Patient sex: F
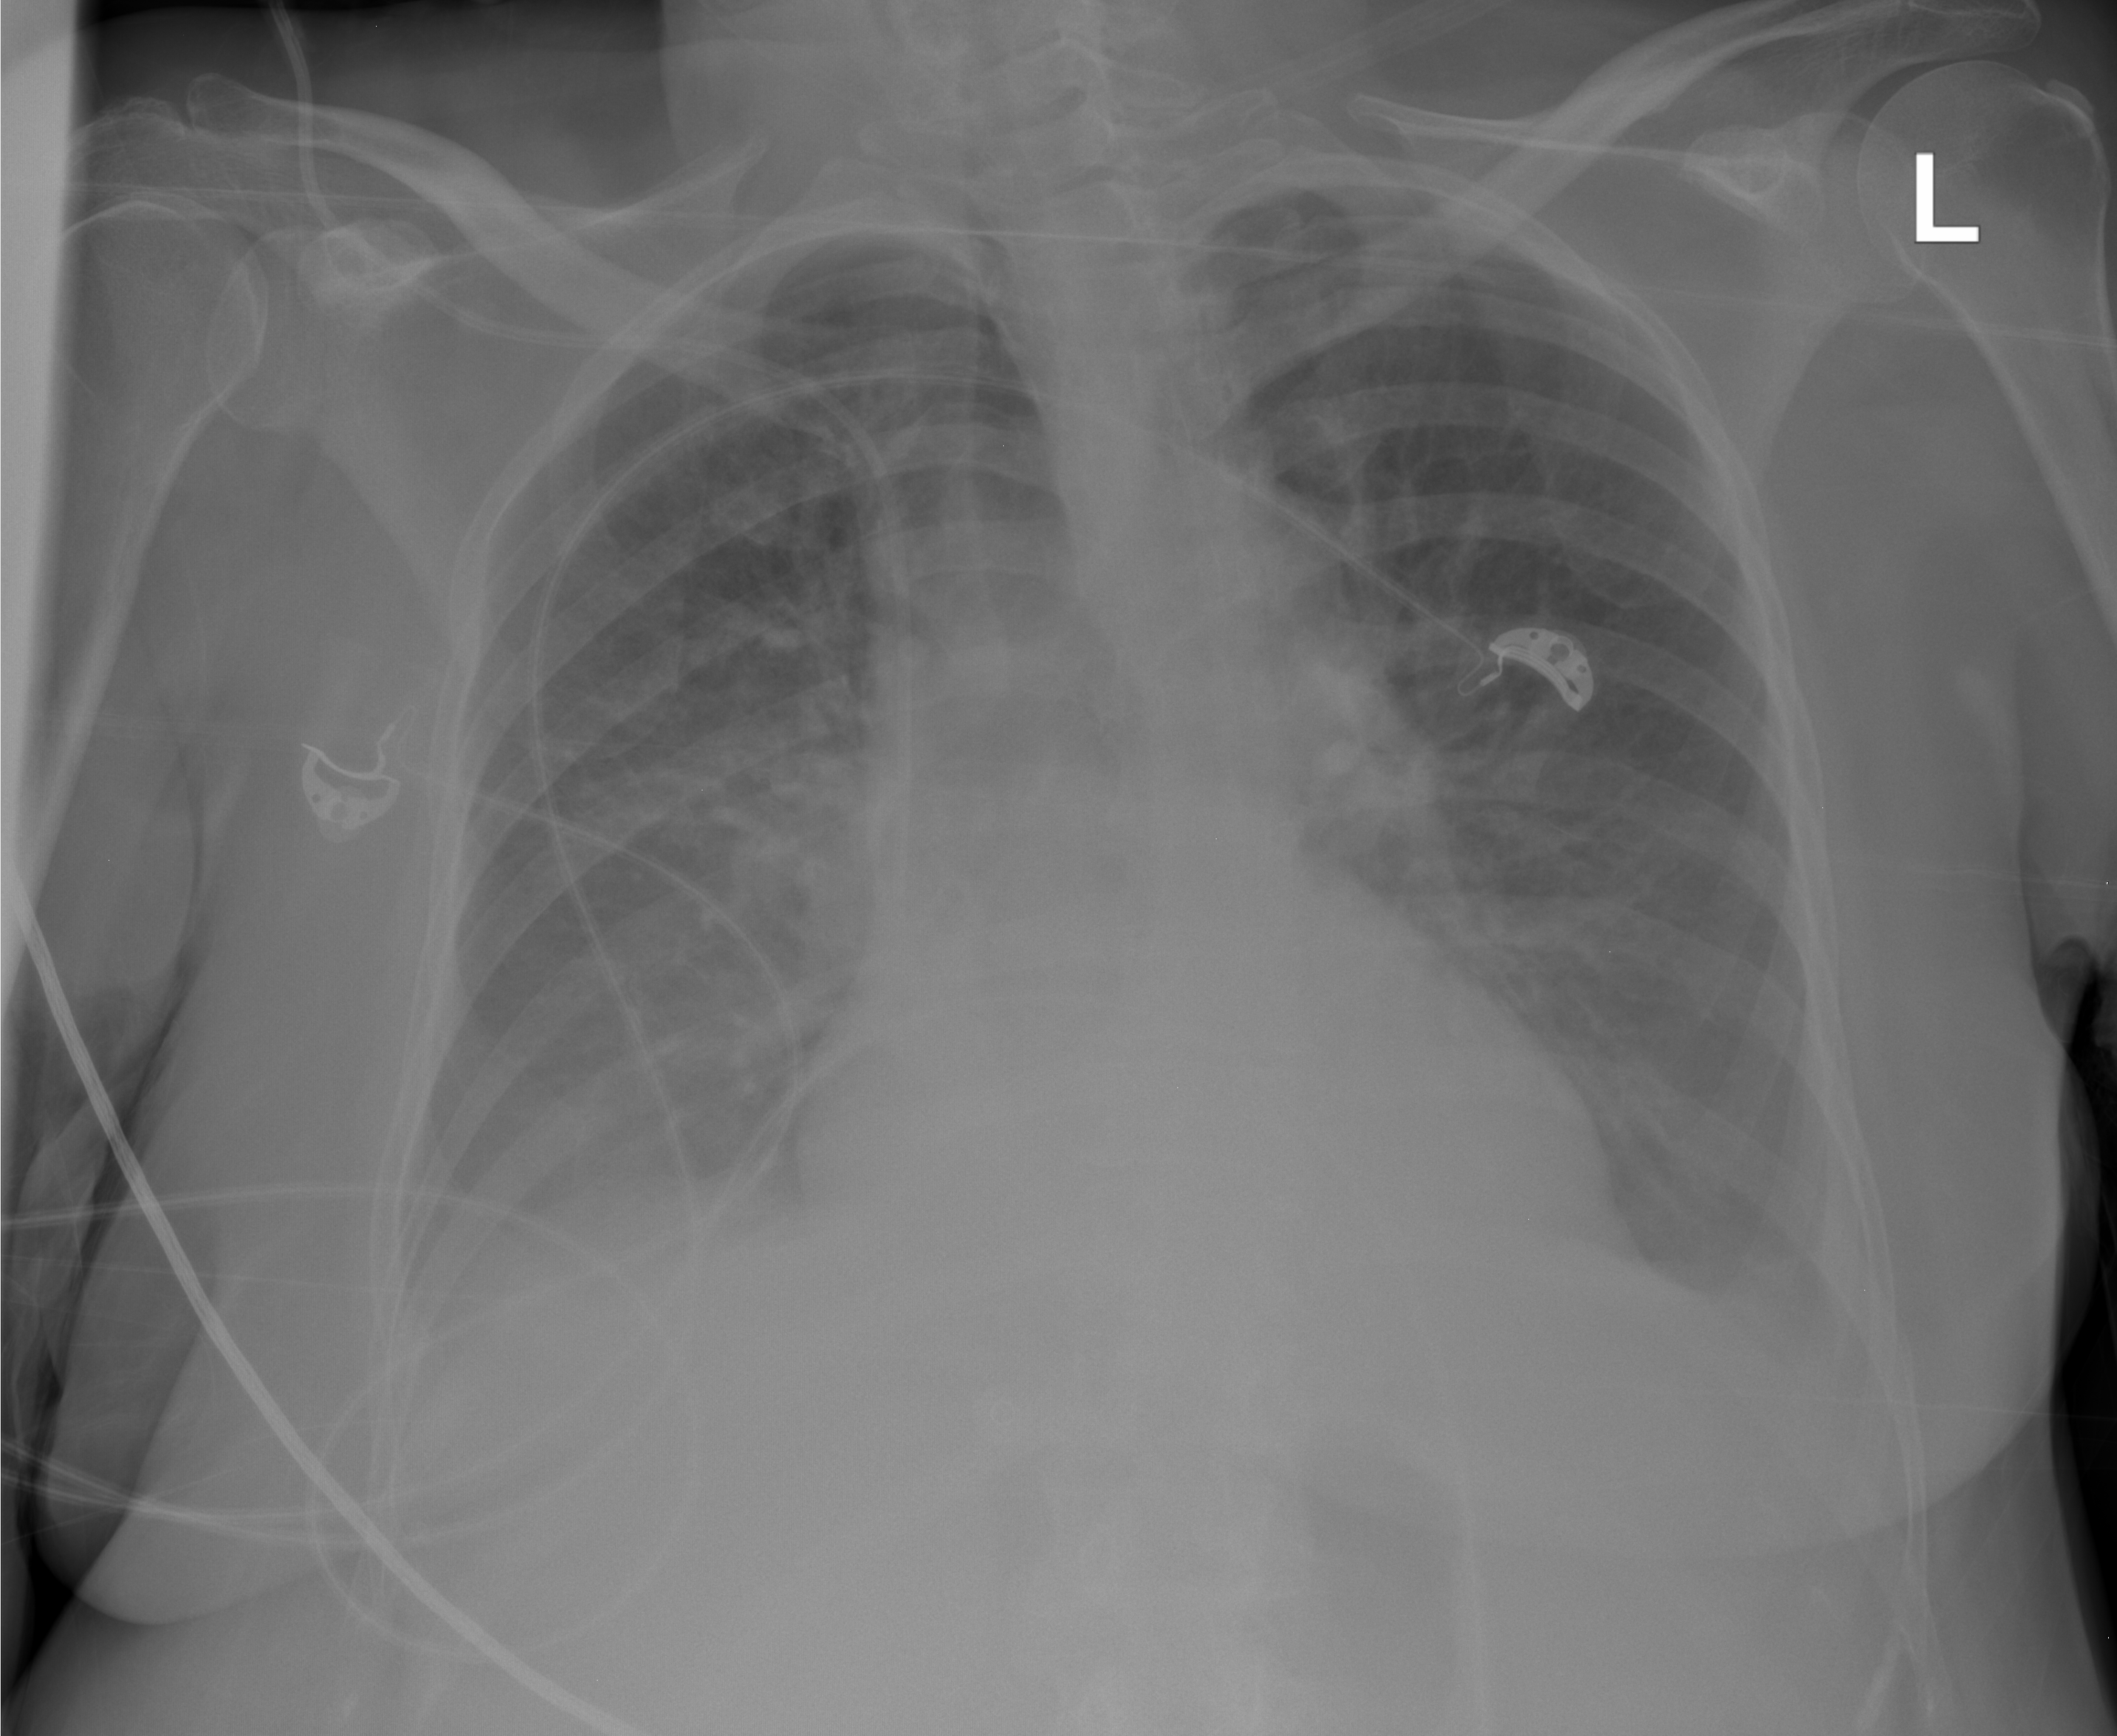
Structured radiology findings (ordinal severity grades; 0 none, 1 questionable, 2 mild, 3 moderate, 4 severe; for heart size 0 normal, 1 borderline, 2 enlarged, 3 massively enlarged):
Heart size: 0
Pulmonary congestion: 3
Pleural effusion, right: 2
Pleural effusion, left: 2
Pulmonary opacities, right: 0
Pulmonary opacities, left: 0
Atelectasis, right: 2
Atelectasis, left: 2